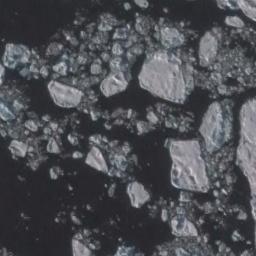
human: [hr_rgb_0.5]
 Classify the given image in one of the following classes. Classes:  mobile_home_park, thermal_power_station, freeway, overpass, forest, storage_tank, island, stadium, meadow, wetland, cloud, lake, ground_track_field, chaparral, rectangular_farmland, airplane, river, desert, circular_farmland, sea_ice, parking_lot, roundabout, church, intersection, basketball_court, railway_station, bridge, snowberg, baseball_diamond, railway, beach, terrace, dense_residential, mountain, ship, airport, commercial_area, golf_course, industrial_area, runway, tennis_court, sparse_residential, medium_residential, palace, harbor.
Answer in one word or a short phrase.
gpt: sea_ice